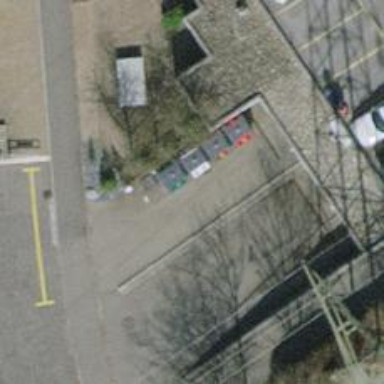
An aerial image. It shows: Recycling container for scrap metal.